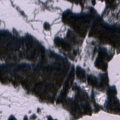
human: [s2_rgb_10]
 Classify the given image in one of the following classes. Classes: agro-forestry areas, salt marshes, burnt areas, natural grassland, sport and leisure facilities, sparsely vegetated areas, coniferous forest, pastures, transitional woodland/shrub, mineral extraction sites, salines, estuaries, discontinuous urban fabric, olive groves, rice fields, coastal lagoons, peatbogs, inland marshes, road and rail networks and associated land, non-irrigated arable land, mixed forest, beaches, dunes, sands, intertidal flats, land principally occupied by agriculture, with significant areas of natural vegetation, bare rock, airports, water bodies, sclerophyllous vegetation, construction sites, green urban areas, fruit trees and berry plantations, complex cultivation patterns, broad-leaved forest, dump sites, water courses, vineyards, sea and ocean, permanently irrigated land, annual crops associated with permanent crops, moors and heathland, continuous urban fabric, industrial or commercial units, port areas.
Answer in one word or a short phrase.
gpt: land principally occupied by agriculture, with significant areas of natural vegetation, coniferous forest, peatbogs, water bodies